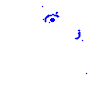
Particle: electron